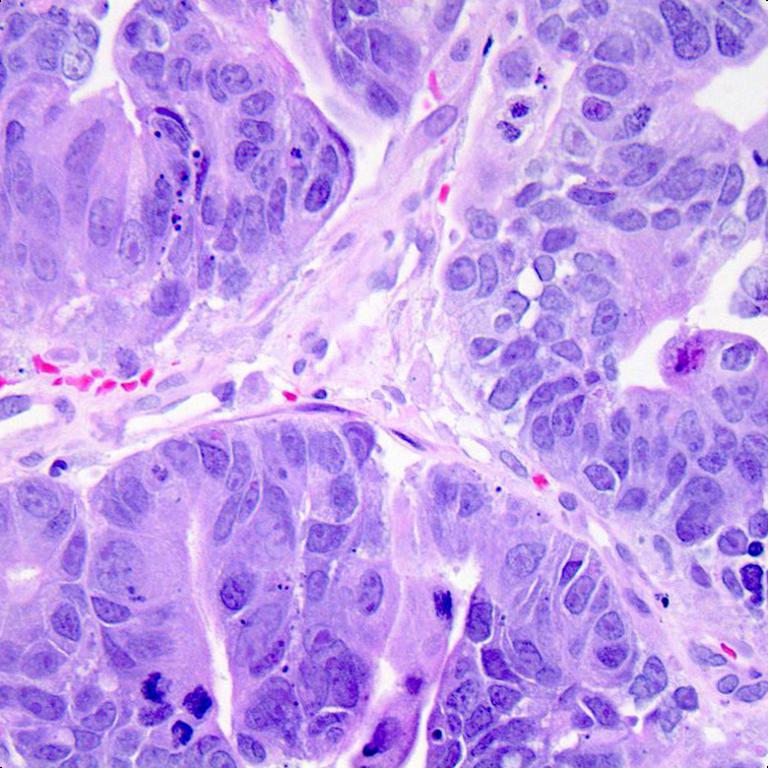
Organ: colon
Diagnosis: adenocarcinomas